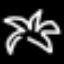
Label: palm tree